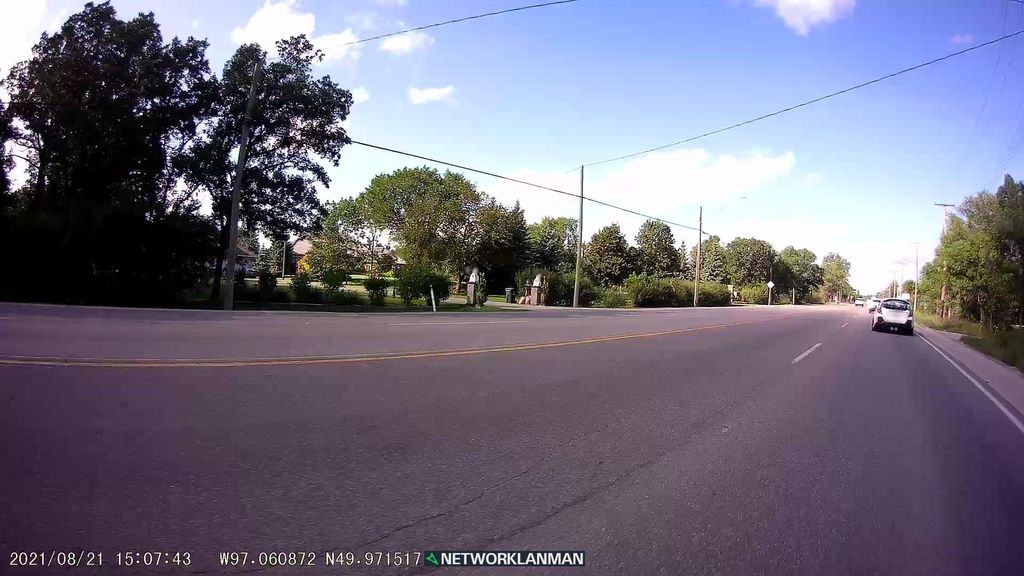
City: winnipeg